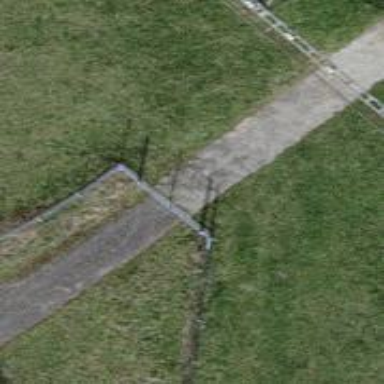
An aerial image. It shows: Gate.